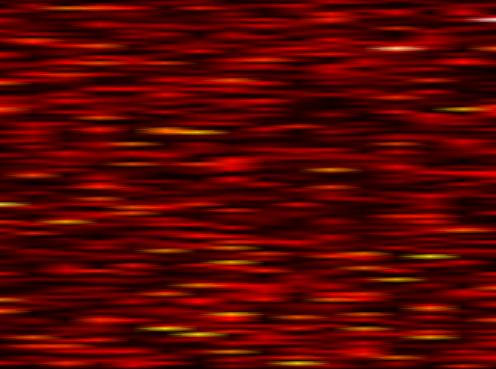
Label: UFMC